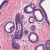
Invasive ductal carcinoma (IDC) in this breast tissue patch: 0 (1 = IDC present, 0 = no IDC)